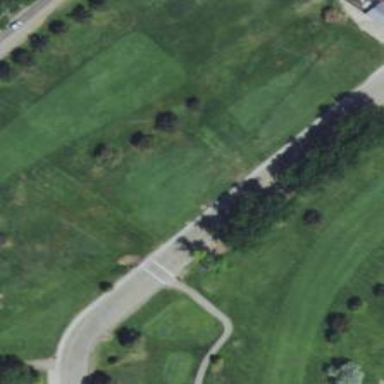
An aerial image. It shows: Grassy area designated for driving range golf.